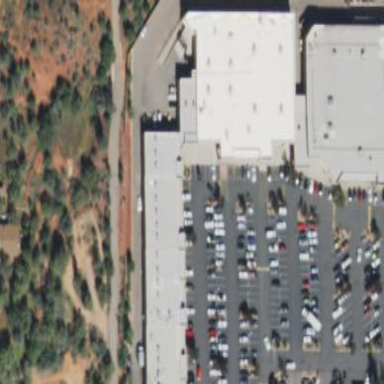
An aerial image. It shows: Retail building.